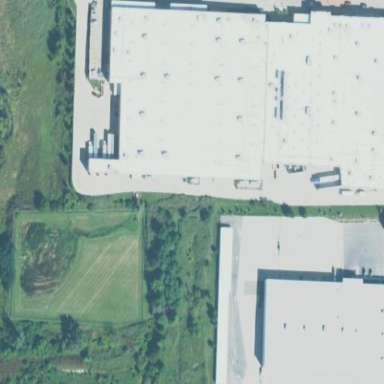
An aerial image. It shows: Part of building that is wholesale shop.